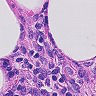
Metastatic tissue present: no